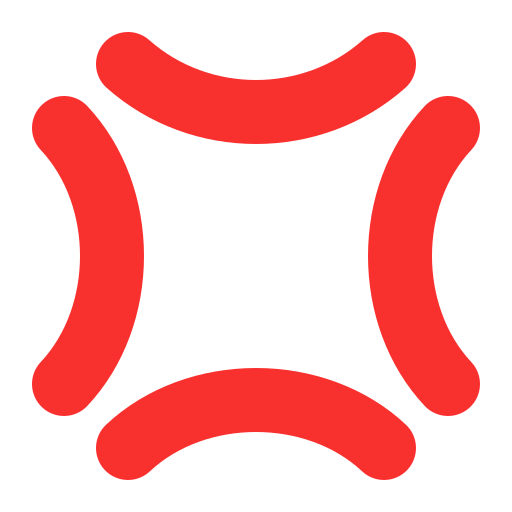
anger symbol flat